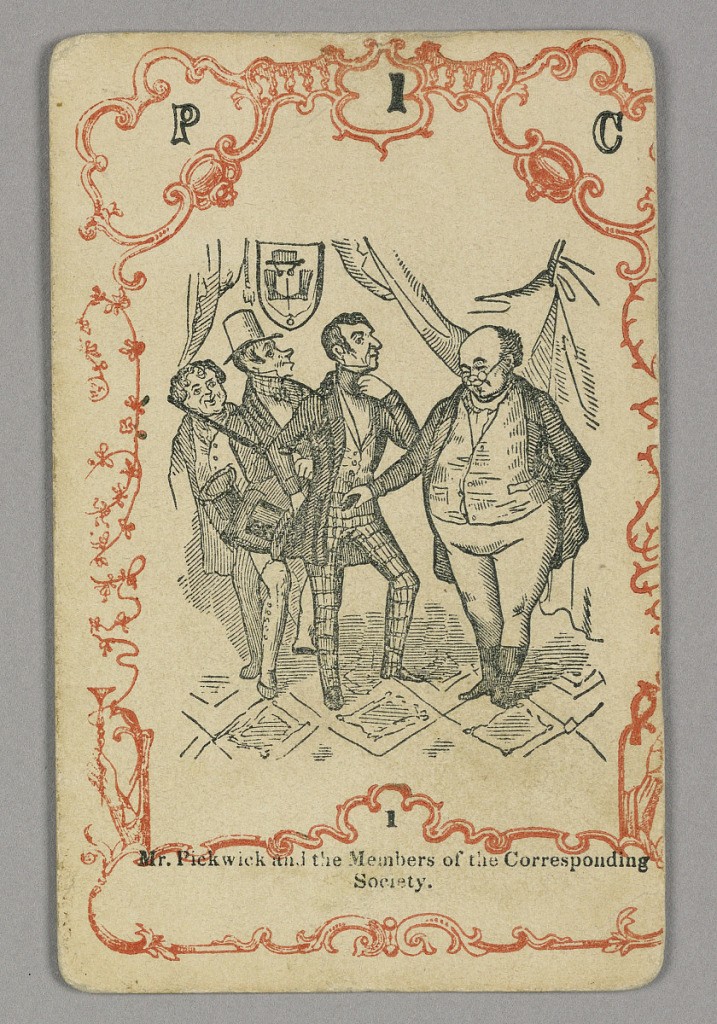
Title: Playing card
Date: ca. 1855
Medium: Red and black ink, paper
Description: At top: P 1 C; below central image: 1